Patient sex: F
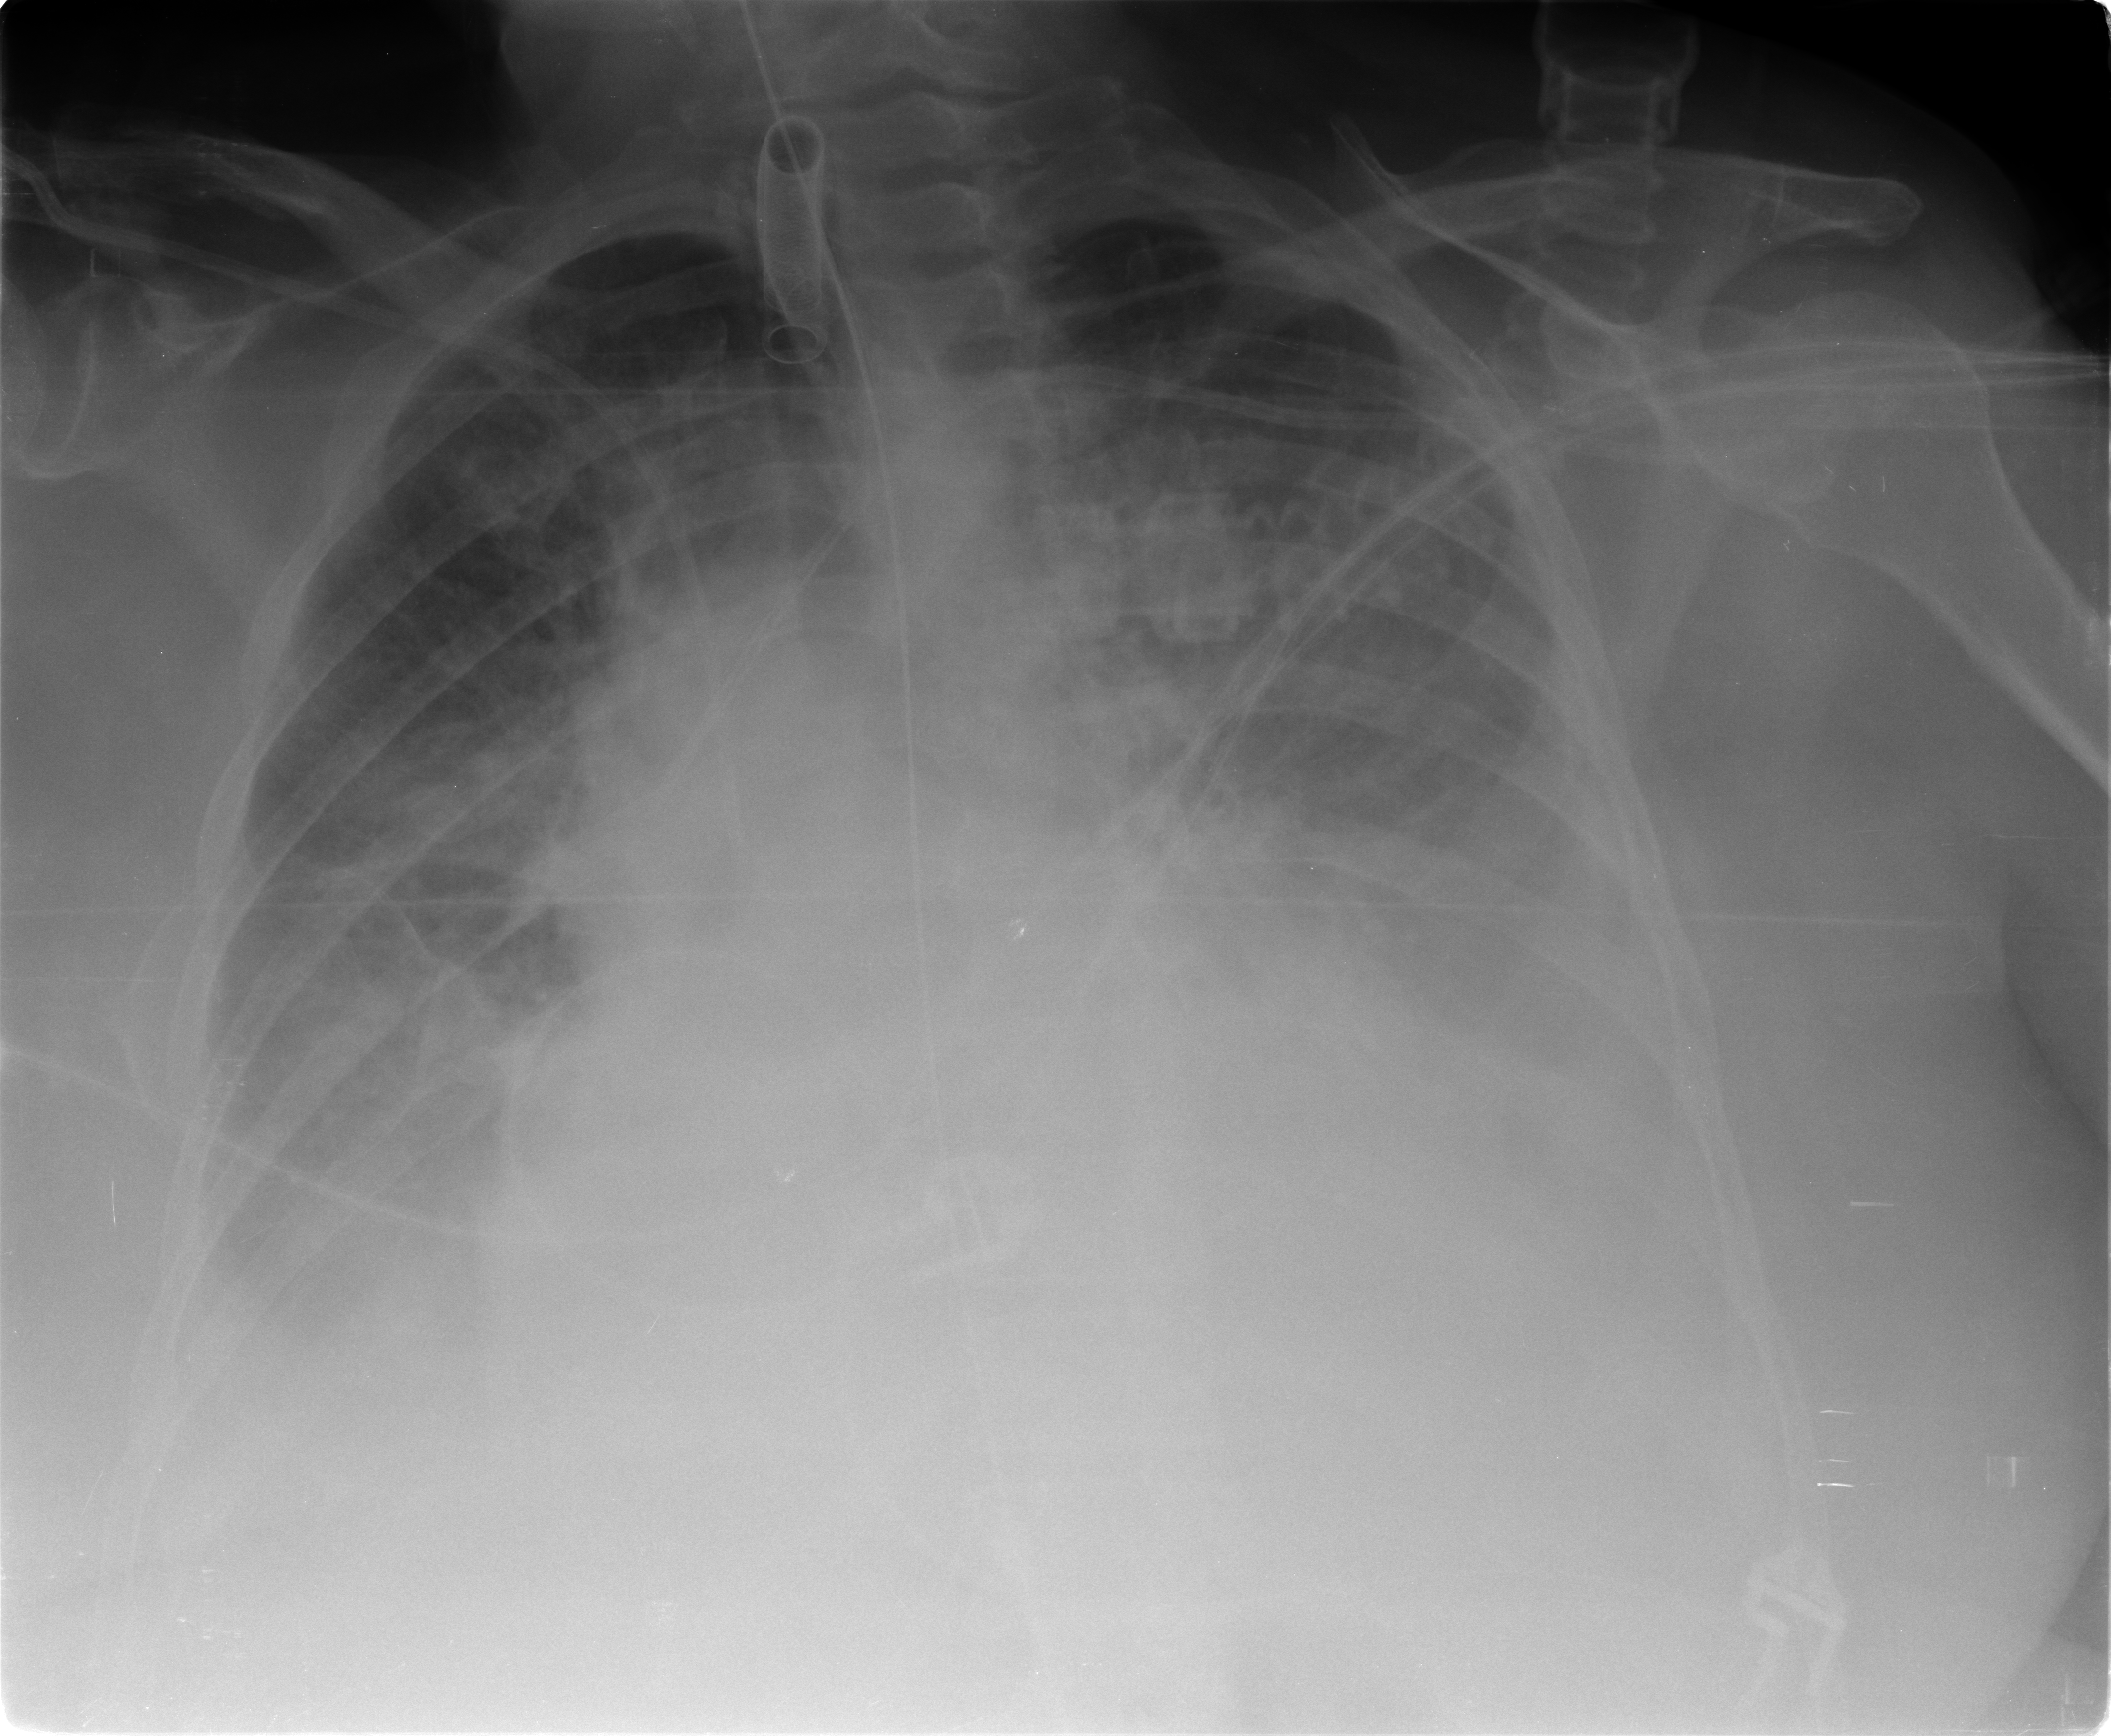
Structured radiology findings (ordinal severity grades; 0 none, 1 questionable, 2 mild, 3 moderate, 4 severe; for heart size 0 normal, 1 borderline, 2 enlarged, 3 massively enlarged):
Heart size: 2
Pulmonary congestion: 2
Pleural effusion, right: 2
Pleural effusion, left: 3
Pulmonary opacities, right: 2
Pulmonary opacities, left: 1
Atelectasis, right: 3
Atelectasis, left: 2